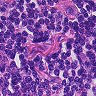
Metastatic tissue present: yes